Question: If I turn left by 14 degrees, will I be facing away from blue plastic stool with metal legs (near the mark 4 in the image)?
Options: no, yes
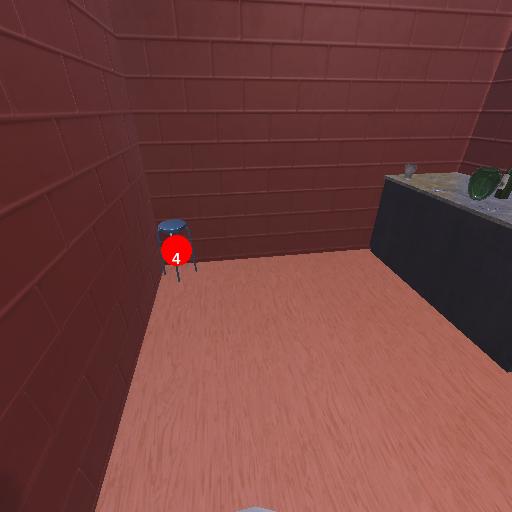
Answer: no